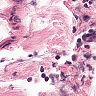
Metastatic tissue present: no